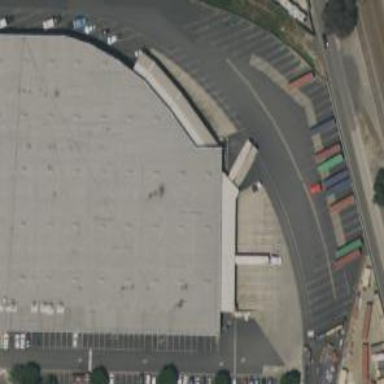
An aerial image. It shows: Warehouse building.